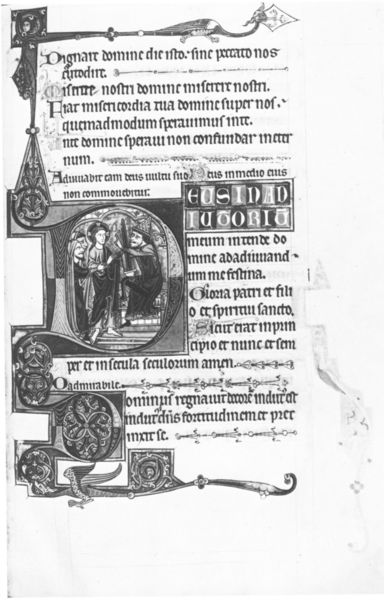
Titel: Stundenbuch (The Salvin Hours)
Institution: London, British Library
Schlagwörter: grau, hut, weiss, bild, schrift, figuren, könig, verzierung, buch, druck, schwarzweiss, seite, illustration, text, buchstaben, initiale, worte, buchseite, verziert, nimbus, christus, jesus, mittelalter, fabelwesen, heiliger, mönche, heilige, ornamentik, miniatur, fraktur, verzierungen, handschrift, wort, heiligenbild, latein, wörter, buchmalerei, minuskel, buchkunst